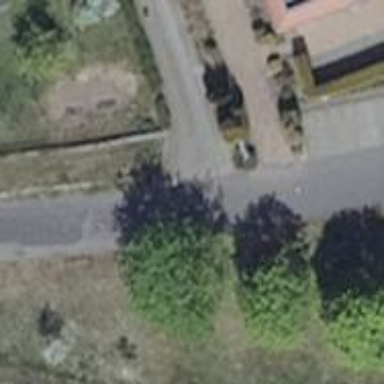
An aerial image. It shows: Driveway leading to service road.